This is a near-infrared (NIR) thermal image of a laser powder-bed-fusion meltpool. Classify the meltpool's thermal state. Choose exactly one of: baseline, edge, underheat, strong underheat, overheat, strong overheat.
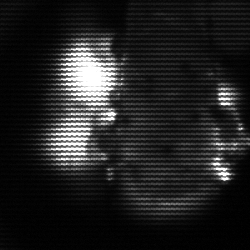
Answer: strong underheat